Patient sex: F
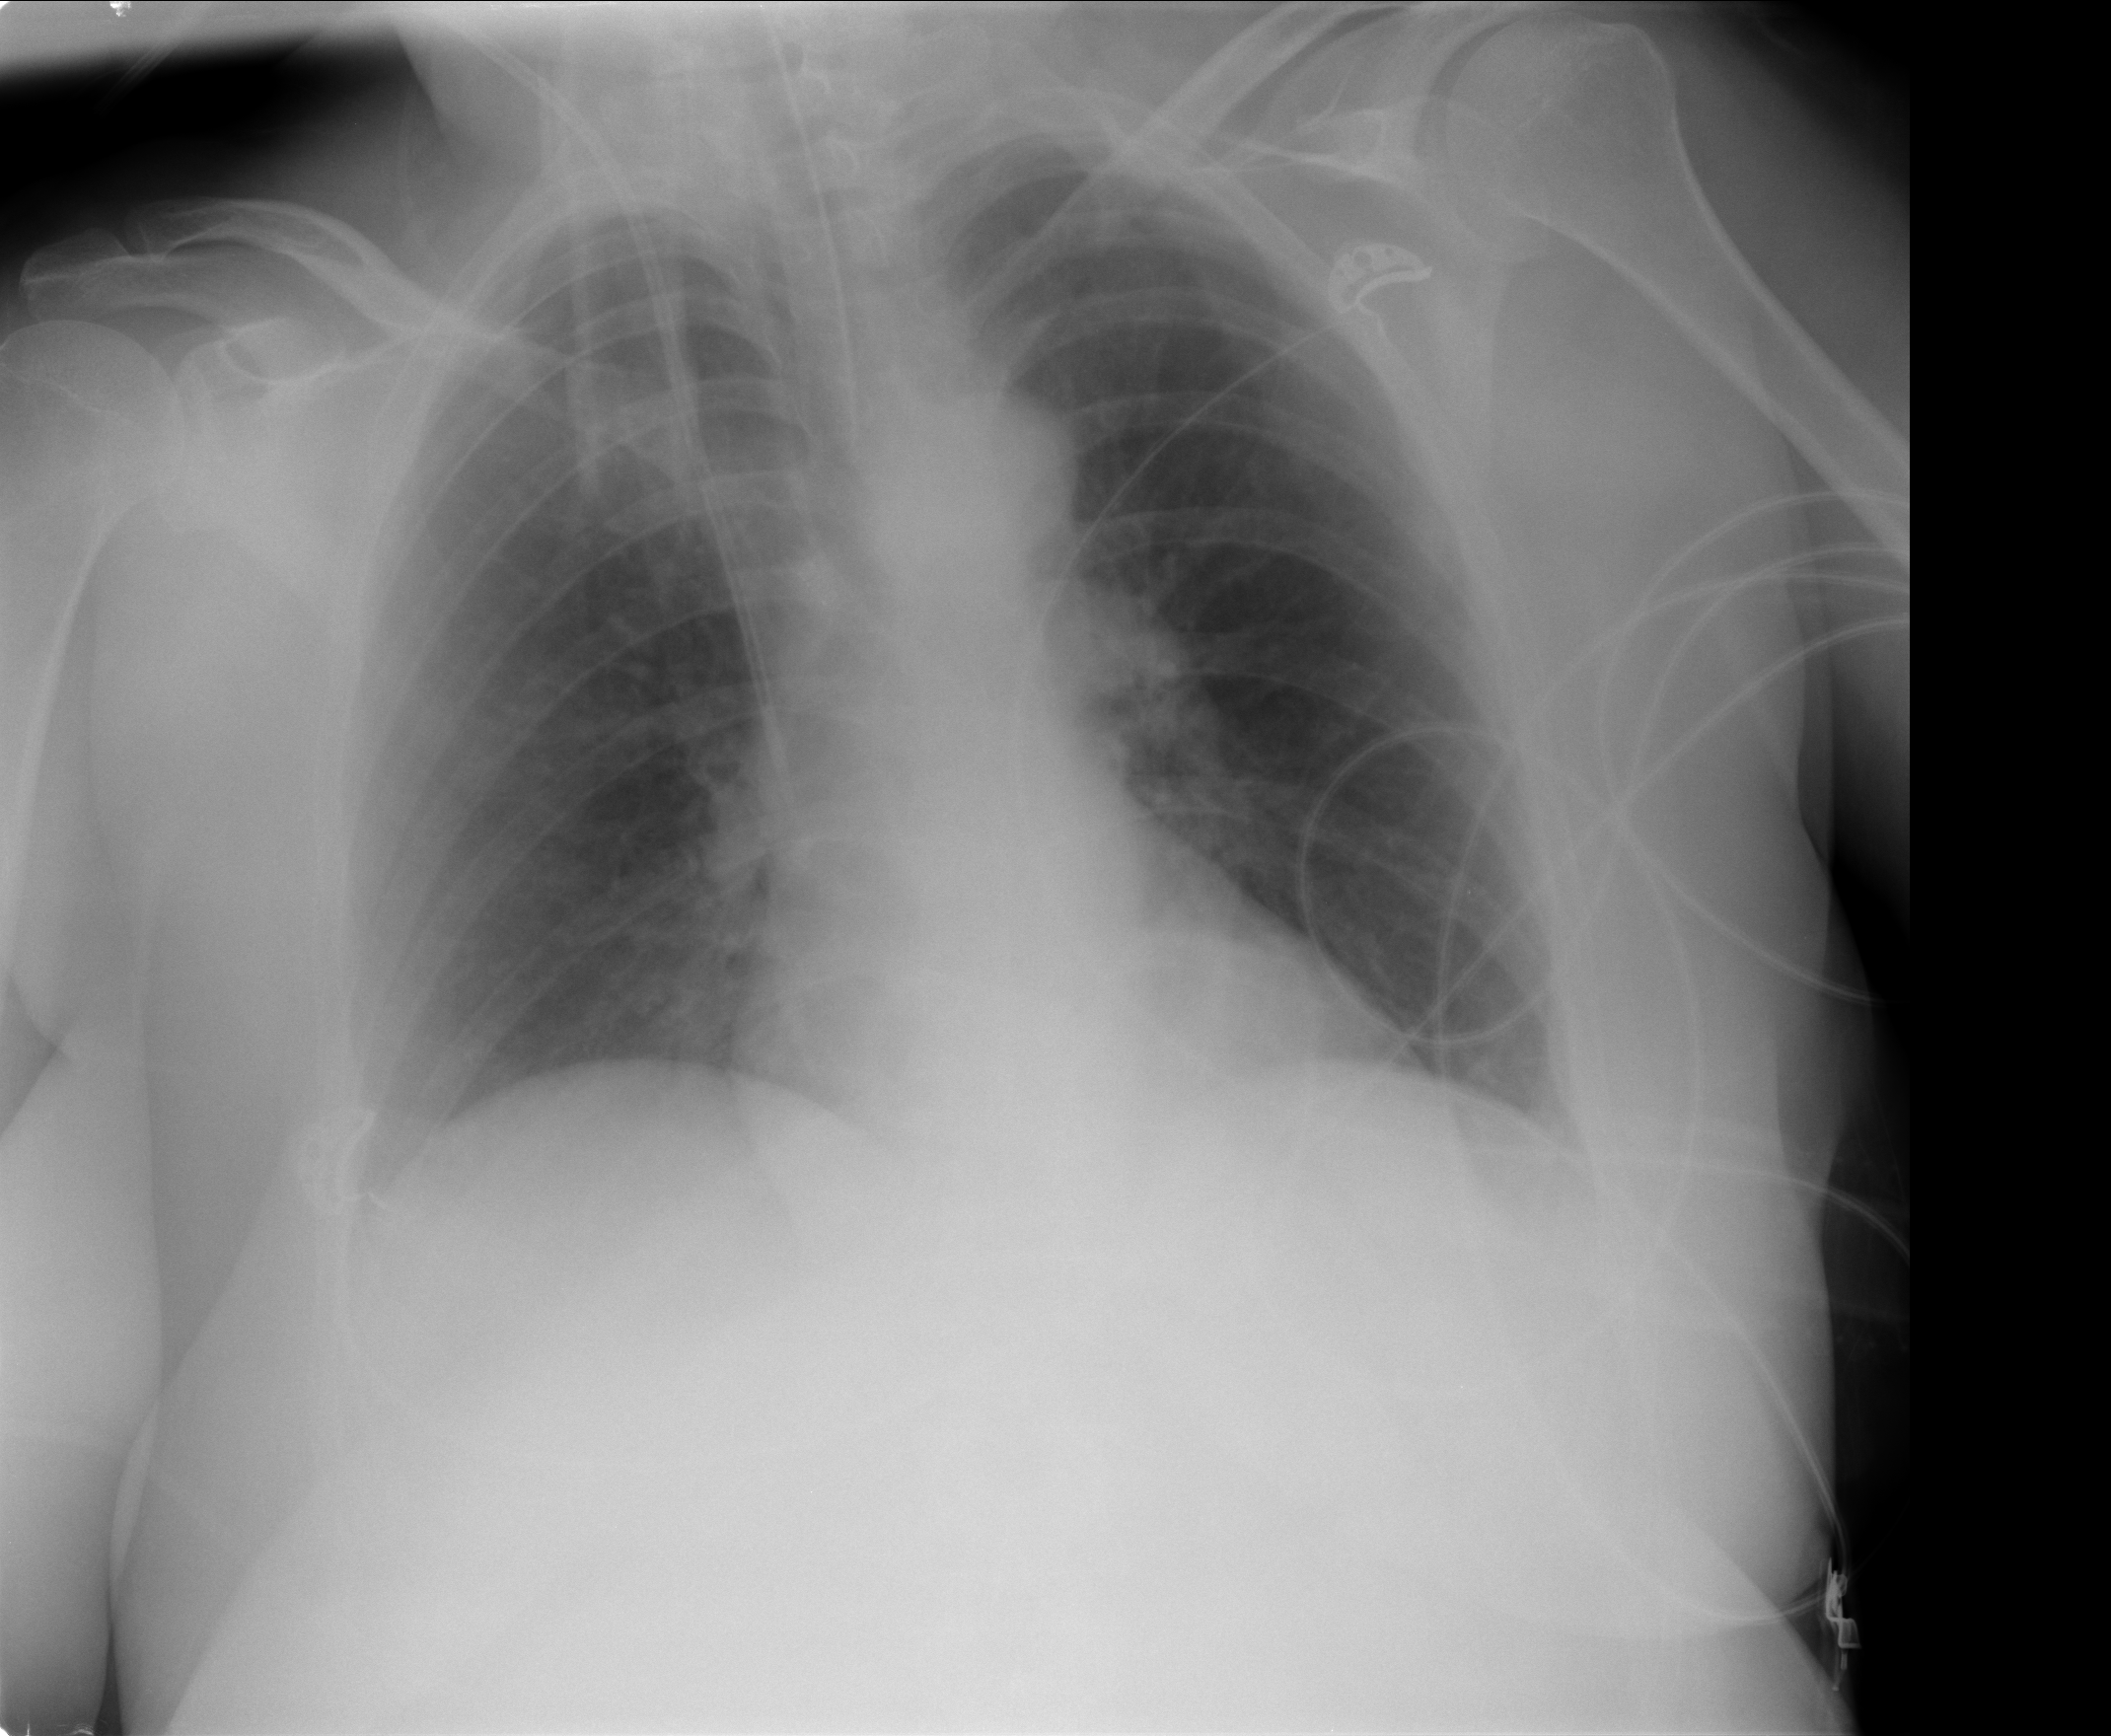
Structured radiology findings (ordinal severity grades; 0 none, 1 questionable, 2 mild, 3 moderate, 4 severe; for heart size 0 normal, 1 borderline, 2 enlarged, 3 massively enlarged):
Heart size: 0
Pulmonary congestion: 0
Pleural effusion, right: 0
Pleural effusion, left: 0
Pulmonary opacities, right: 0
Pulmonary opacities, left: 0
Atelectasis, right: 2
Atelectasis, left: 0